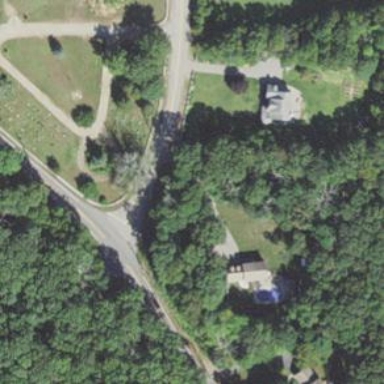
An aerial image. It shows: Residential driveway designated as service road.